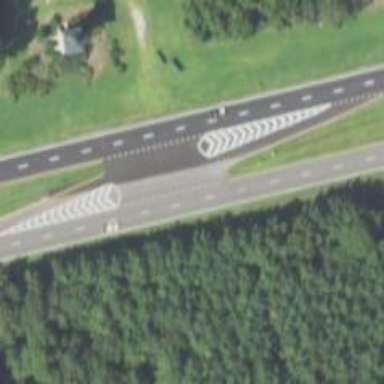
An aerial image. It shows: Trunk link highway.